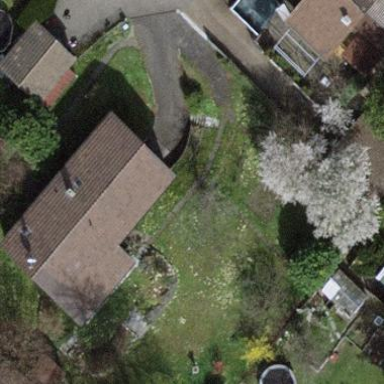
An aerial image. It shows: Garden surrounded by fence.